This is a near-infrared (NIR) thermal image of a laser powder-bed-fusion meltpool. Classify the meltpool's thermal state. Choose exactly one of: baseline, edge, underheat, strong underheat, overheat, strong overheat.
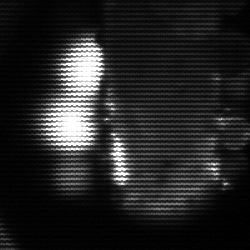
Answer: strong underheat